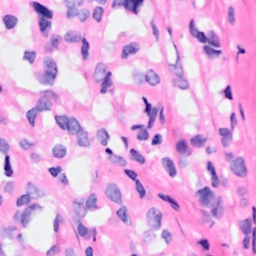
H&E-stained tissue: Breast